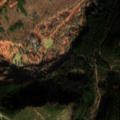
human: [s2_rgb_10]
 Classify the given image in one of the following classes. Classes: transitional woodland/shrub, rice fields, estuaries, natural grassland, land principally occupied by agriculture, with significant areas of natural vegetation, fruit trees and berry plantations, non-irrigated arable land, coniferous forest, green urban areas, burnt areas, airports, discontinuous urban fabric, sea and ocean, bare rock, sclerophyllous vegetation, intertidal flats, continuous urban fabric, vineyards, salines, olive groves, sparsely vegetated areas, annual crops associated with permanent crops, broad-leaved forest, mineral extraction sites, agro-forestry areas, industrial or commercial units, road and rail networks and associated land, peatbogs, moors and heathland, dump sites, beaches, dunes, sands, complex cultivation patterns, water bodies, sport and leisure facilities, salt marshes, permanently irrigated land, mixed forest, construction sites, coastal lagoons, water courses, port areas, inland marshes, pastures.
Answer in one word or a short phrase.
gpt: broad-leaved forest, coniferous forest, transitional woodland/shrub